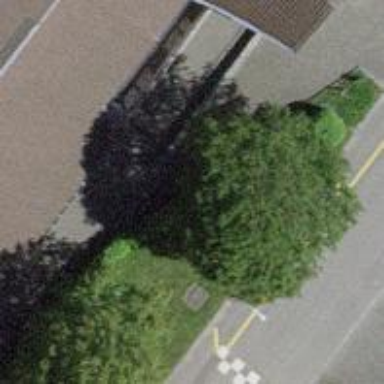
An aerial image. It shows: Bicycle parking area.